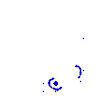
Particle: kaon